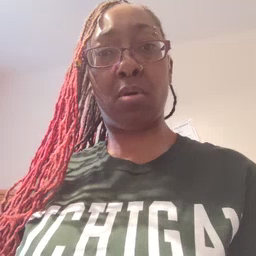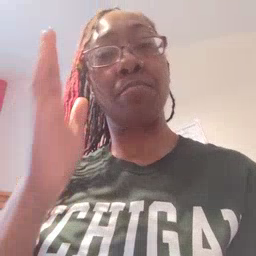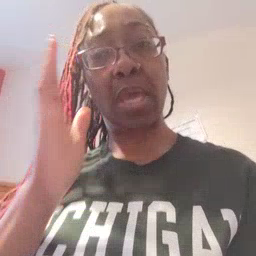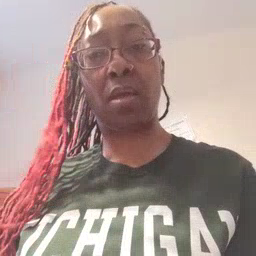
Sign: bed